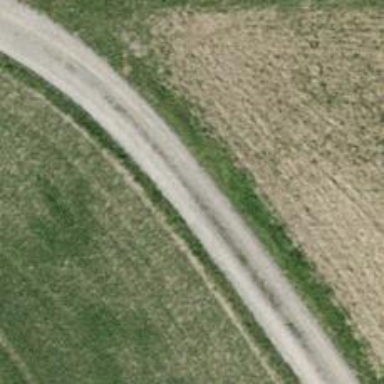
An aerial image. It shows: Unpaved track with grade 3 surface.